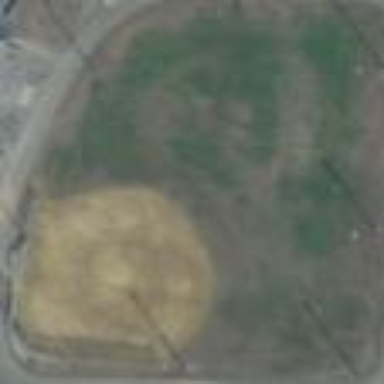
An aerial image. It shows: Baseball pitch for leisure and sports activities.